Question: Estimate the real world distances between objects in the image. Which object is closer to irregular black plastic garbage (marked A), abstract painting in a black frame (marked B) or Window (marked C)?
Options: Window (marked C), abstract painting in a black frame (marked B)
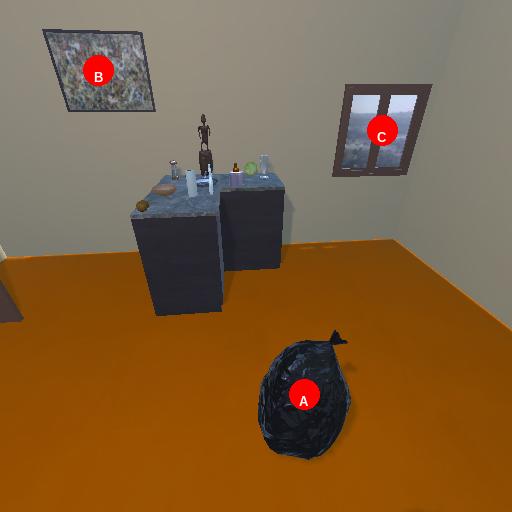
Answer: Window (marked C)